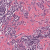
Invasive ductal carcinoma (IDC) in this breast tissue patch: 1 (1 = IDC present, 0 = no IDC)